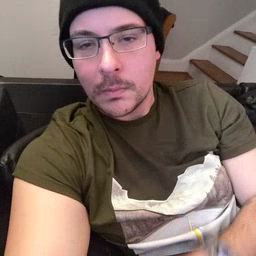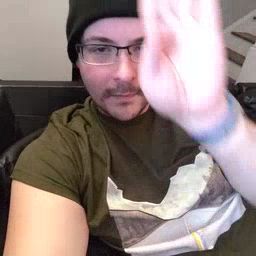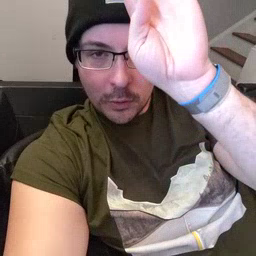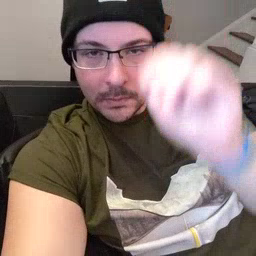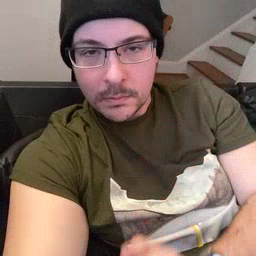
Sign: fireman